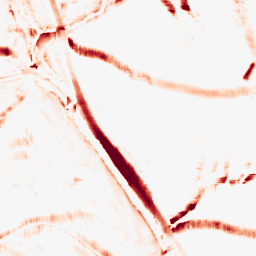
Category: morphological
Decomposition family: morphological_square
Decomposition parameters: operation: opening
size: 15
Upsampling method: cubic_mitchell
Upsampling parameters: scale: 2
Upsampling scale: 2